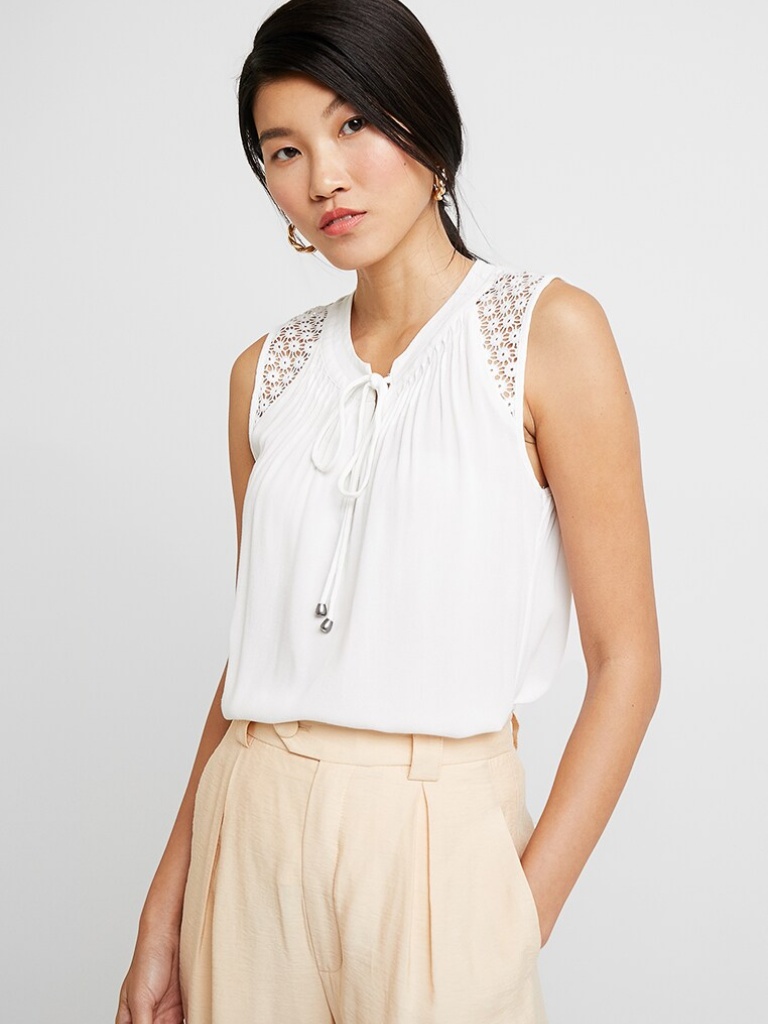
lace relaxed sleeveless hip length Fully Tucked in crew blouse